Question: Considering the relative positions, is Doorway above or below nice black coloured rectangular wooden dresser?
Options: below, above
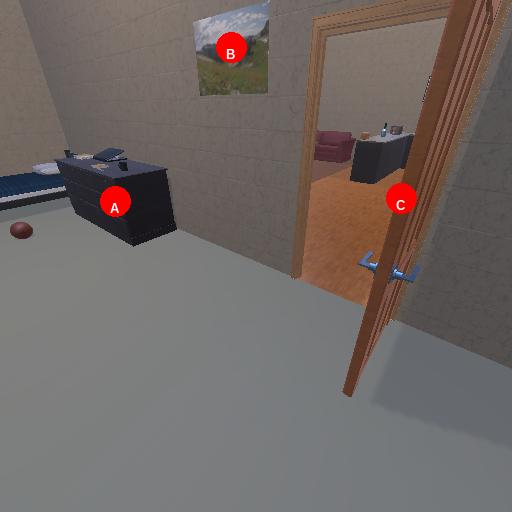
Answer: below